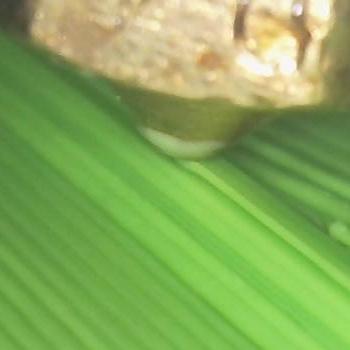
Flow rate: 39%